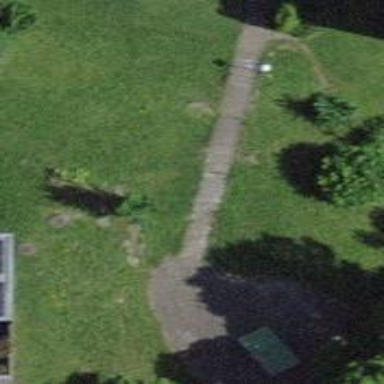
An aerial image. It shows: Set of steps on the road.